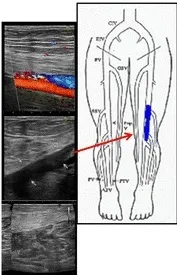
Ultrasonography showing the regression of deep venous thrombosis. B; Ultrasonography (Noblus, Hitachi Aloka Medical) images of the left lower extremity after 3 months of treatment; Additional file 2. Although some thrombi are still visible in the popliteal vein, no remaining thrombi were observed in the left superficial femoral and soleus muscle veins.
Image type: radiology (ultrasound)